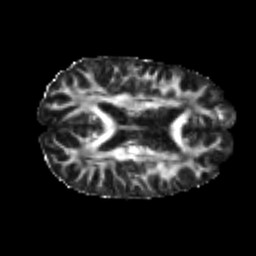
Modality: FA
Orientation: axial
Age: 21
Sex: male
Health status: healthy
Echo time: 0.074 s